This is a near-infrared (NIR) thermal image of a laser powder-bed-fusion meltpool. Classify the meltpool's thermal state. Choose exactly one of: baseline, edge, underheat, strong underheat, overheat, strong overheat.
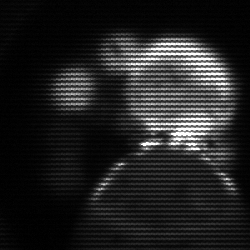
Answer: edge